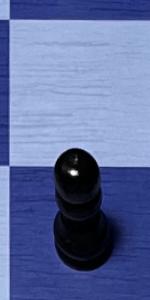
Label: Pawn_Black